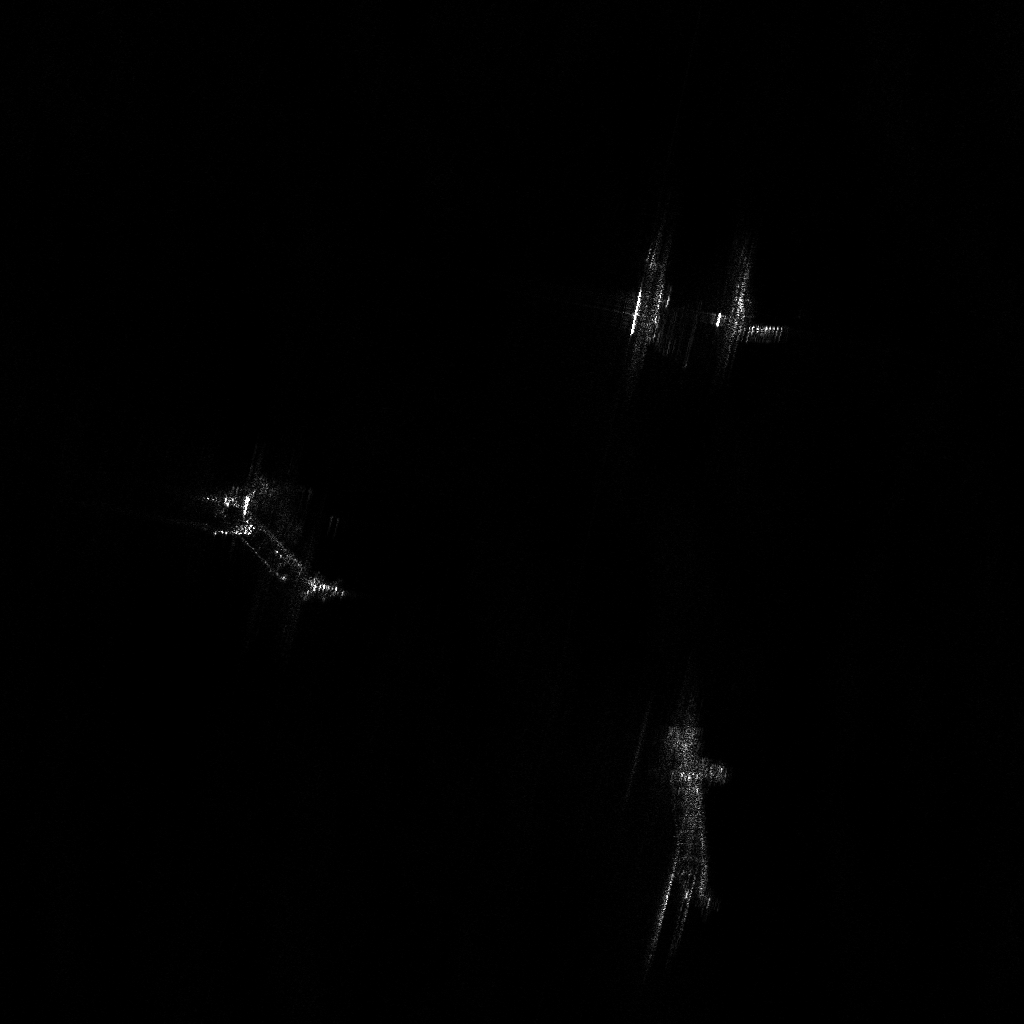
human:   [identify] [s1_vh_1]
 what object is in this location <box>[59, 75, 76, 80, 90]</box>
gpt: <ref>1 large container at the bottom</ref>